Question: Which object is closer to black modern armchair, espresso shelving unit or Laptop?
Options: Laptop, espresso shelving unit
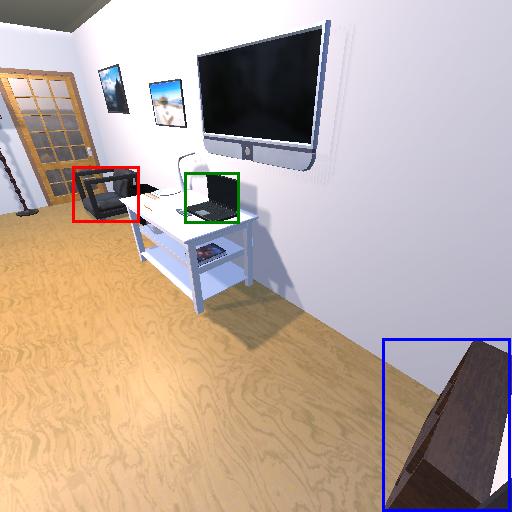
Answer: Laptop